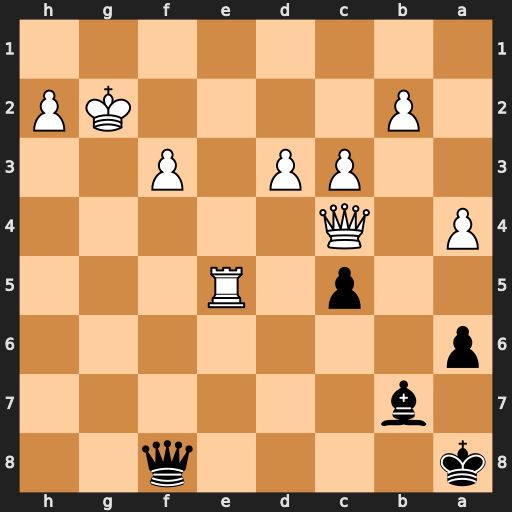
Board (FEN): k4q2/1b6/p7/2p1R3/P1Q5/2PP1P2/1P4KP/8
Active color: b
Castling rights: -
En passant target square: -
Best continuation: Qxf3+ Kg1 Qg2#